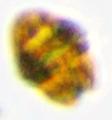
Label: Akashiwo